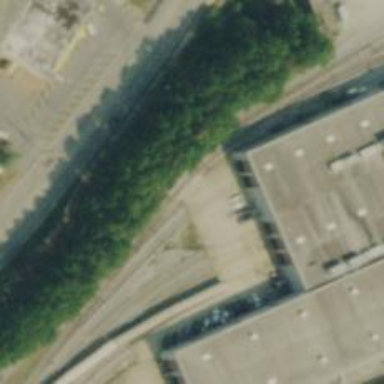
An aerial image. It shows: Yard area with electrified rail tracks.